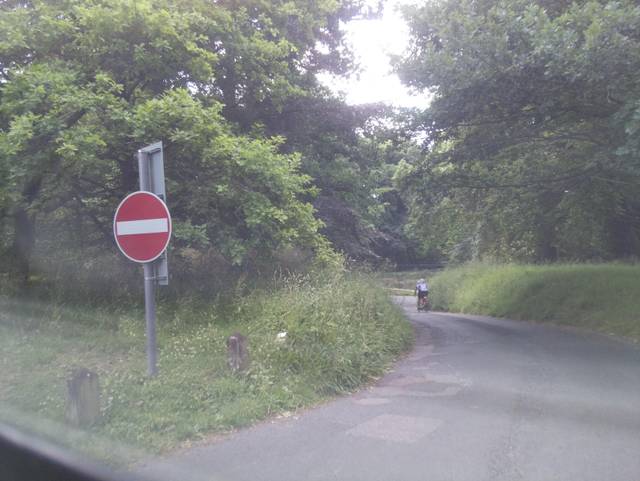
Region: United Kingdom
Coordinates: 51.269, 0.5398